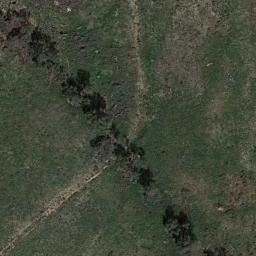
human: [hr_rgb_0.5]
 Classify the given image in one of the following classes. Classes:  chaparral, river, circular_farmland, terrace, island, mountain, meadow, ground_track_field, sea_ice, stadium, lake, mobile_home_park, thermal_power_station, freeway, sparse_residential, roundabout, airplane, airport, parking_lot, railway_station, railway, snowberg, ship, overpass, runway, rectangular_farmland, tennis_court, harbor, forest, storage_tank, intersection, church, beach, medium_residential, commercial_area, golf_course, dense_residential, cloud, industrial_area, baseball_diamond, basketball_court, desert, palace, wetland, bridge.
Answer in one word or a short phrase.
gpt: meadow